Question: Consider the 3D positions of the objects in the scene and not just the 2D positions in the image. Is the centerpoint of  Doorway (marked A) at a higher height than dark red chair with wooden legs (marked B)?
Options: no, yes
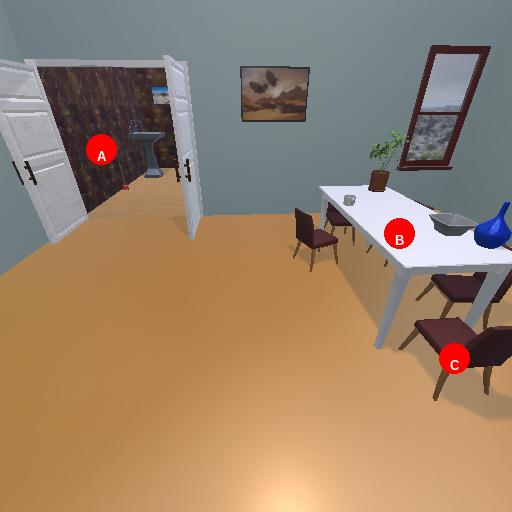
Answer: no